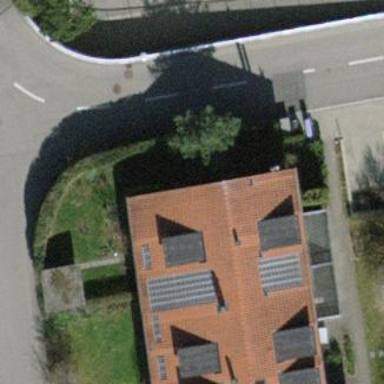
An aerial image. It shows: Terrace building with gabled roof made of tiles.